Field crop: tomato
Growth stage: 1
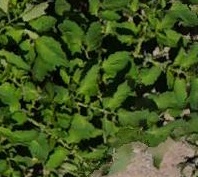
Species: tomato